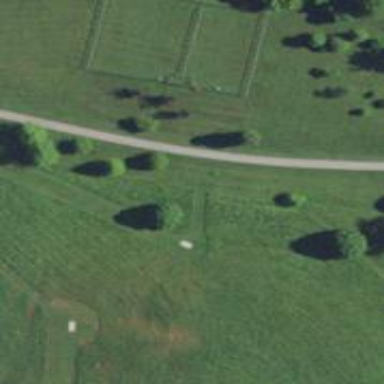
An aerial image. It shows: Disc golf basket.